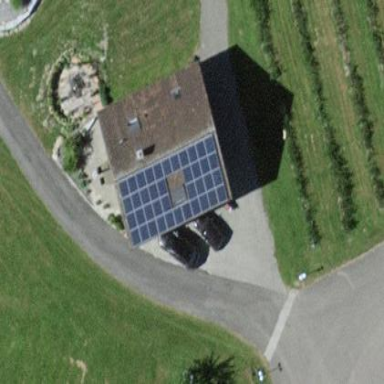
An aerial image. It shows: Solar power generator.